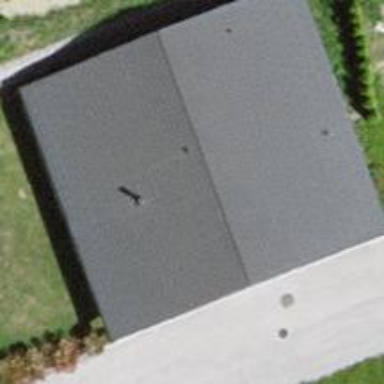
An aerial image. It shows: Simple and straightforward house.